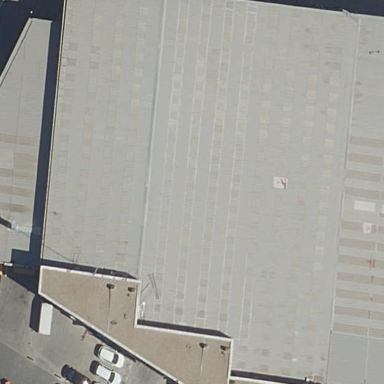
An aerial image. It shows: Industrial building.